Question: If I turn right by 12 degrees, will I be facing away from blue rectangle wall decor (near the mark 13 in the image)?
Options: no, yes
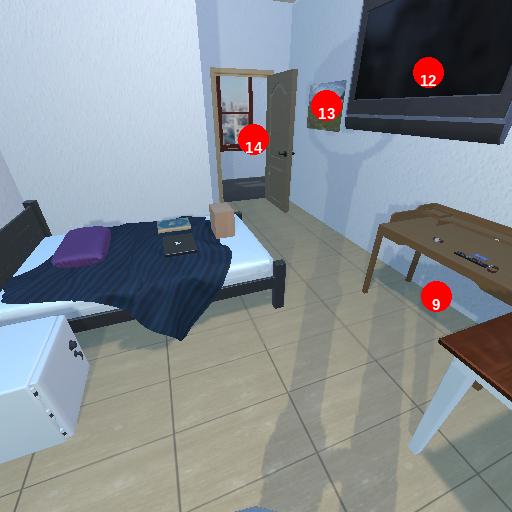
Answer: no